Interaction volume radius: 5 \u00c5
Interaction volume height: 25 \u00c5
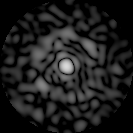
Disorder parameter: 0.8053